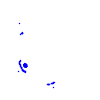
Particle: kaon